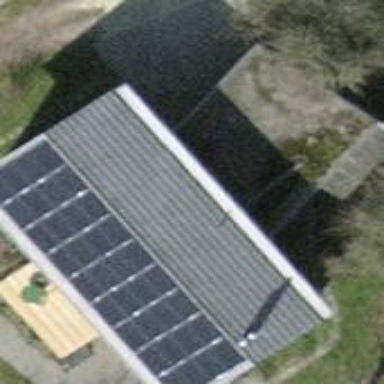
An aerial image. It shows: Detached building with gabled roof.